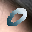
Label: 0